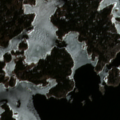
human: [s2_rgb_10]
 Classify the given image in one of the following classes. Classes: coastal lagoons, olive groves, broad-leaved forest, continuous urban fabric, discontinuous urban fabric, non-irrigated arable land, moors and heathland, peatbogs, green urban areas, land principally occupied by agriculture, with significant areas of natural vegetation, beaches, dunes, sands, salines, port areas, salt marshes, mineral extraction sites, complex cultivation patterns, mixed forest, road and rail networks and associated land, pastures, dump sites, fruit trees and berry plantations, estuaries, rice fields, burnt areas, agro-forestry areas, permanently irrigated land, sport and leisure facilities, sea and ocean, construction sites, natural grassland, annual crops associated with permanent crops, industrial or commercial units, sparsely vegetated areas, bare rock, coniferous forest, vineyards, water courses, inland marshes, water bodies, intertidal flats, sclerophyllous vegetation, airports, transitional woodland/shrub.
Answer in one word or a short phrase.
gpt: coniferous forest, sea and ocean